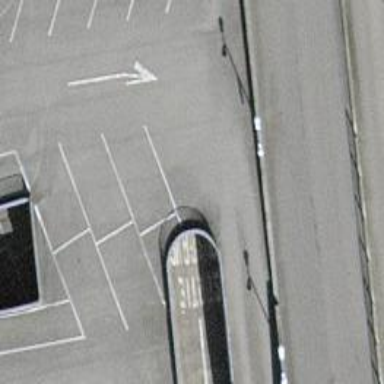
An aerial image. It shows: Parking aisle in tunnel.